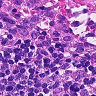
Metastatic tissue present: no